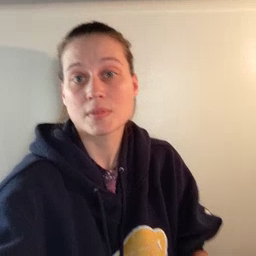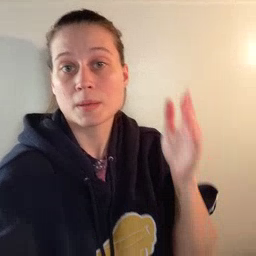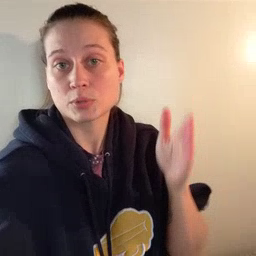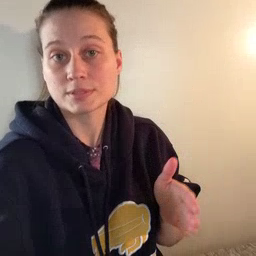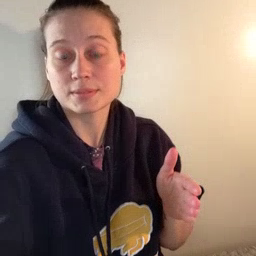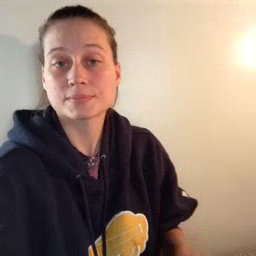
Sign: person